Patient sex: F
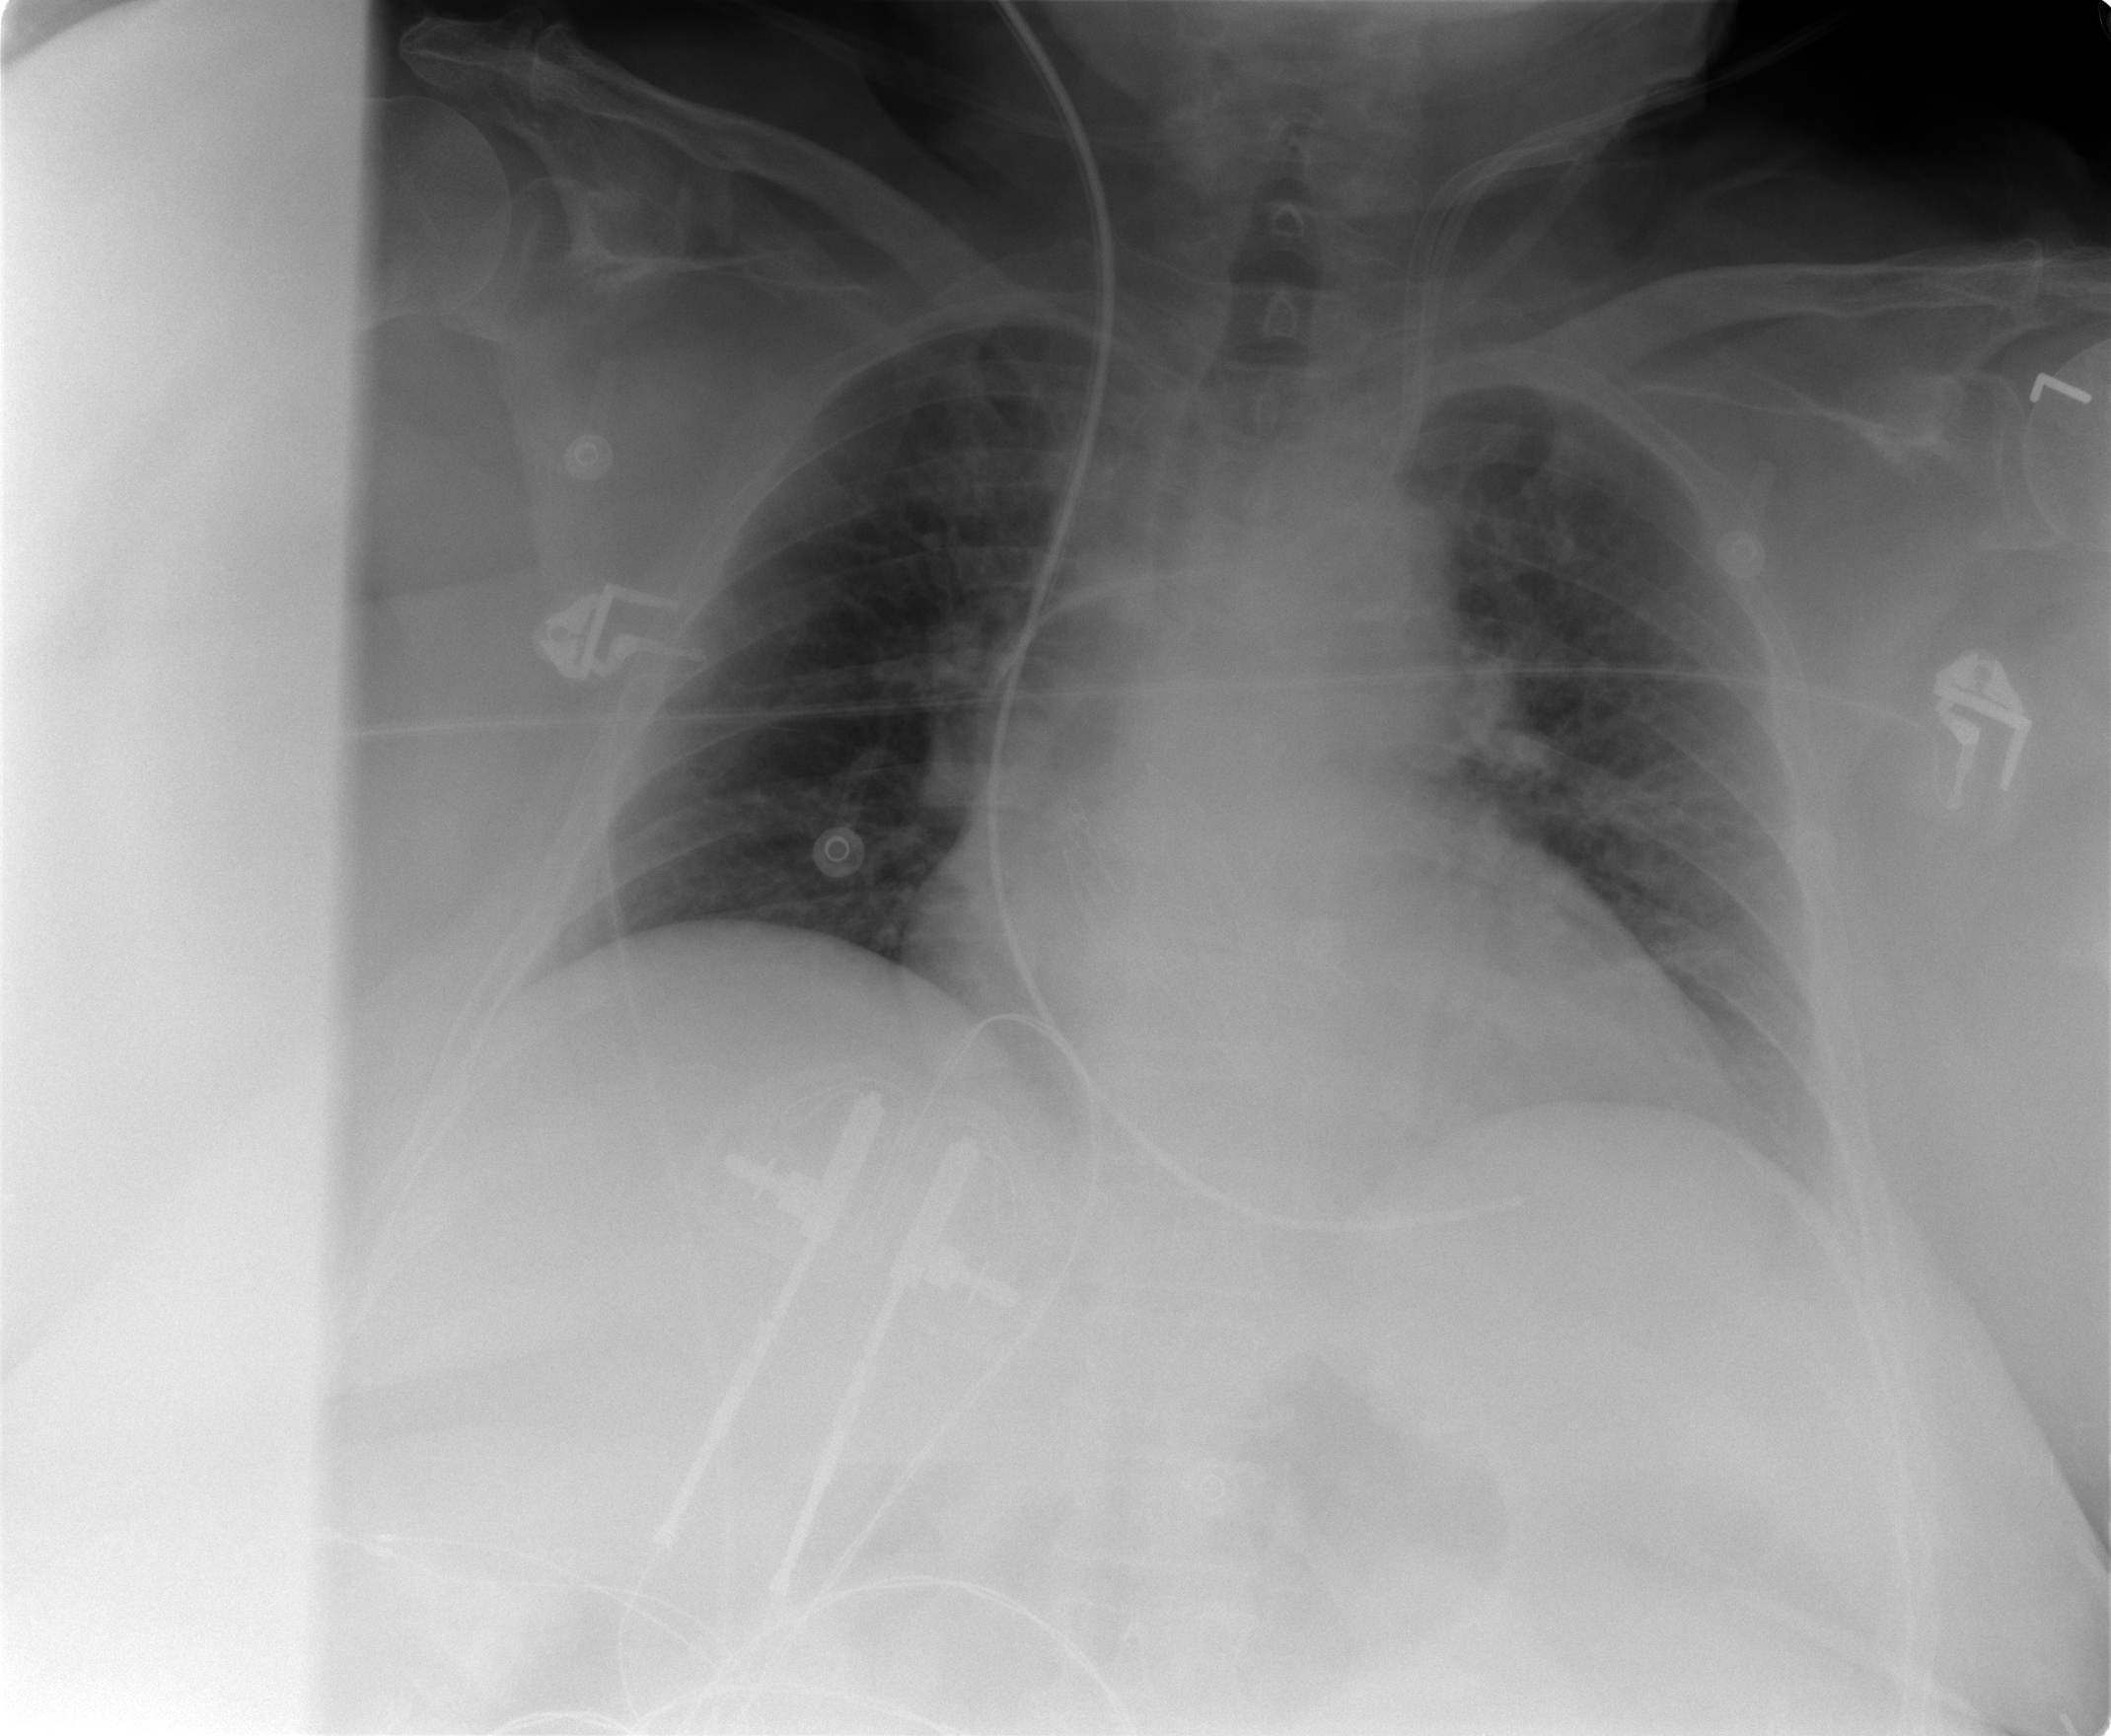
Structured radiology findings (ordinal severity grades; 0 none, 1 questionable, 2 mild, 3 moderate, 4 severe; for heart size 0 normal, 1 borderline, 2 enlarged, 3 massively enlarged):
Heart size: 2
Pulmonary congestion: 0
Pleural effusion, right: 0
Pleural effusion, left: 0
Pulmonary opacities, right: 0
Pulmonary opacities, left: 0
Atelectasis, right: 0
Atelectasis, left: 2